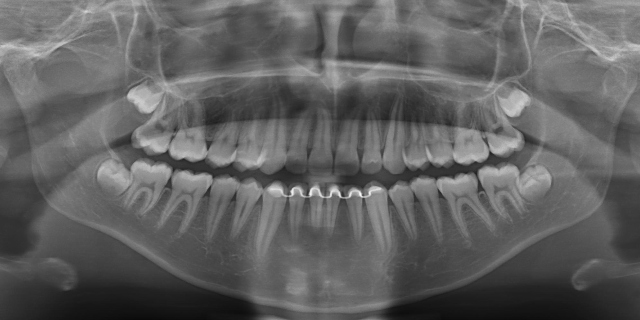
adult